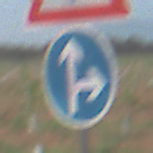
Verkehrszeichen: VorgeschriebeneFahrtrichtungGeradeausOderRechts
Zusatzzeichen oben: Lichtzeichenanlage
Umgebung: Outdoor, Nature
Tageszeit: SunriseSunset
Wetter: PartlyCloudy
Licht: Natural
Jahreszeit: NotSpecified
Kontrast: LowContrast